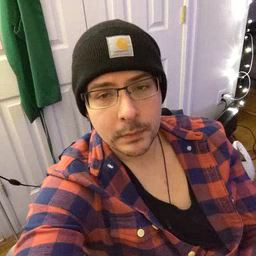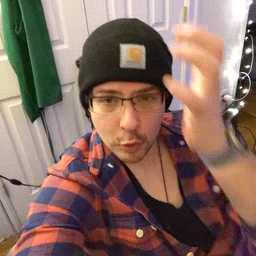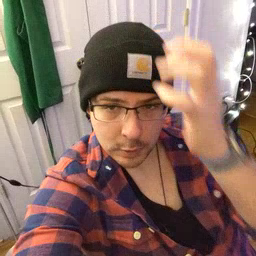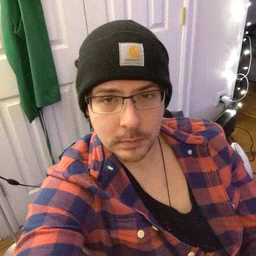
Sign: garbage